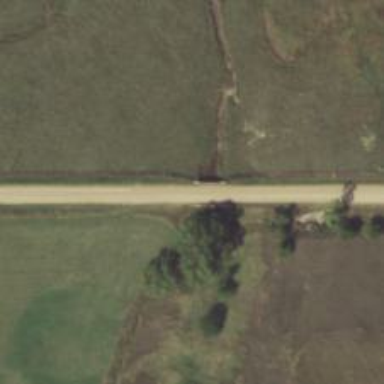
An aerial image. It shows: Residential road with bridge.